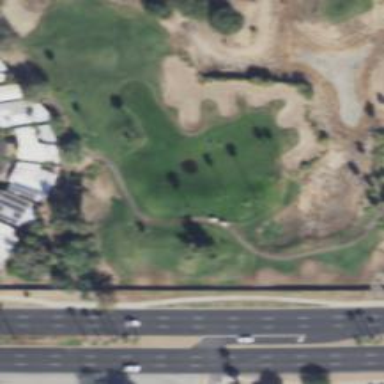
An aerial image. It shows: Footway that serves as golf path.